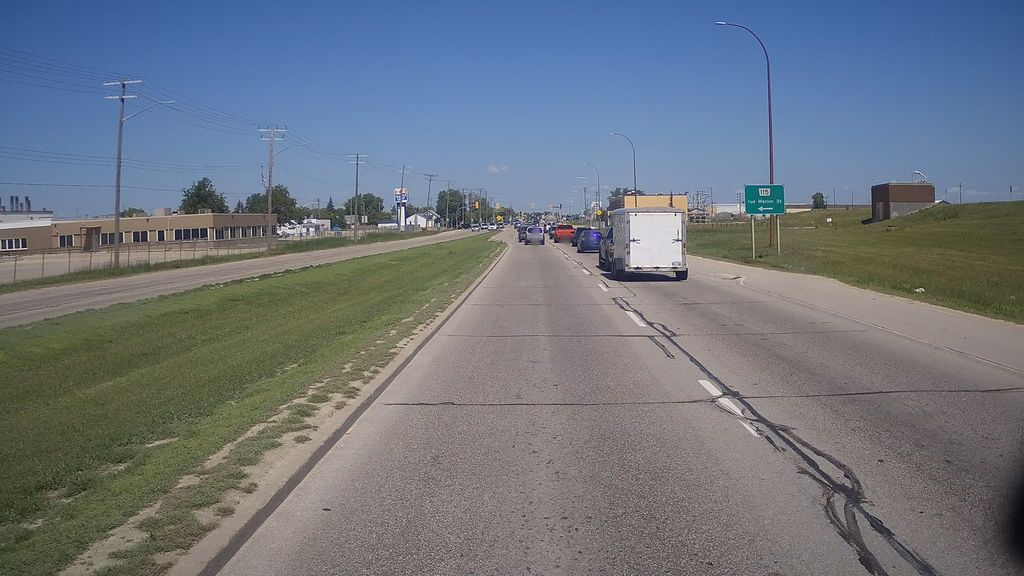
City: winnipeg